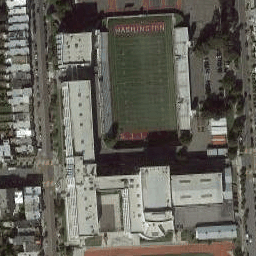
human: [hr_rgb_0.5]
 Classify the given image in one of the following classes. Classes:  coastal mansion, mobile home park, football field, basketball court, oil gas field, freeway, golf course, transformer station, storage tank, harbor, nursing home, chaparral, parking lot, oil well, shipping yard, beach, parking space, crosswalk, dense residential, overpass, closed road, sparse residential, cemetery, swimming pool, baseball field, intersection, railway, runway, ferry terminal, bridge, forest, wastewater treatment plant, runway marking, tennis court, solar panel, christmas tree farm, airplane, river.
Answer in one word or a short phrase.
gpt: football field